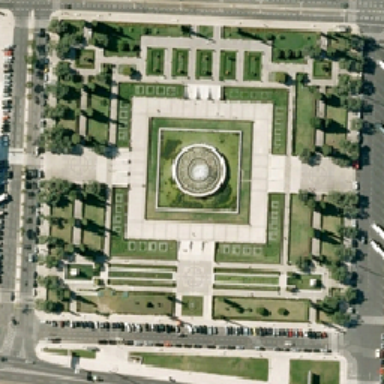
Roads and trees are arranged in a rectangle .